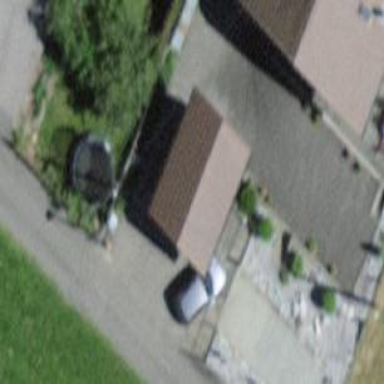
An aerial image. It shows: Garage building.